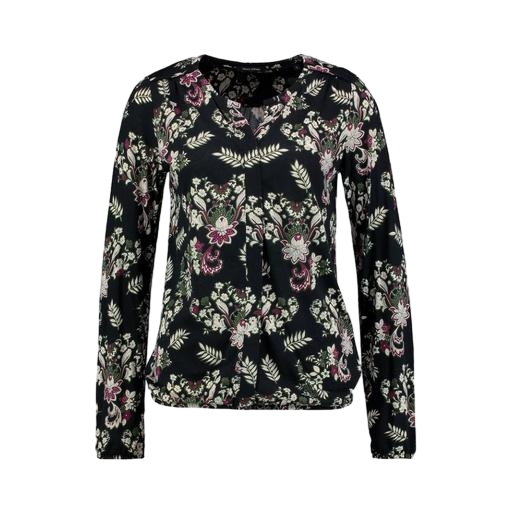
black v-neck floral-print blouse, multicolor floral-print t-shirt only macy, black petite printed top only macy, white background